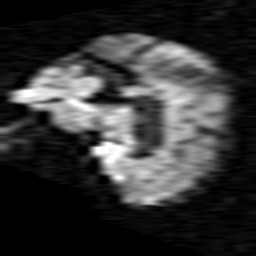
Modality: TRACE
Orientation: sagittal
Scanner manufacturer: siemens
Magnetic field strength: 1.5 T
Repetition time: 8.1 s
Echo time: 0.119 s